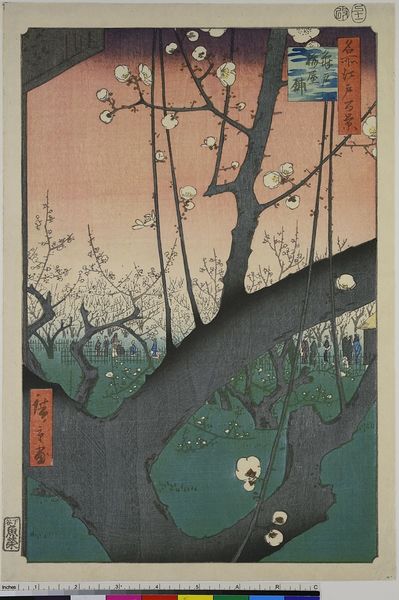
Titel: Der Pflaumengarten von Kameido, Blatt 30 aus der Serie: 100 berühmte Ansichten von Edo
Künstler: Utagawa Hiroshige
Standort: Hamburg
Institution: Museum für Kunst und Gewerbe Hamburg
Schlagwörter: baum, himmel, grün, menschen, äste, grau, rasen, wiese, zaun, beige, strauch, zweige, holzschnitt, japan, farben, japanisch, schriftzeichen, druckgraphik, druckgrafik, pflaume, zeit, baumwolle, farbholzschnitt, maßstab, kirschblüten, parks, edo, reproduktionen, druckerzeugnisse, japanische schriftzeichen, bäume, sträucher, gärten, rote schrifttafeln, schriftzeichen auf blauem grund